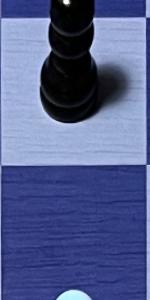
Label: Empty